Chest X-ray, PA view. Patient: 61 years old, sex F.
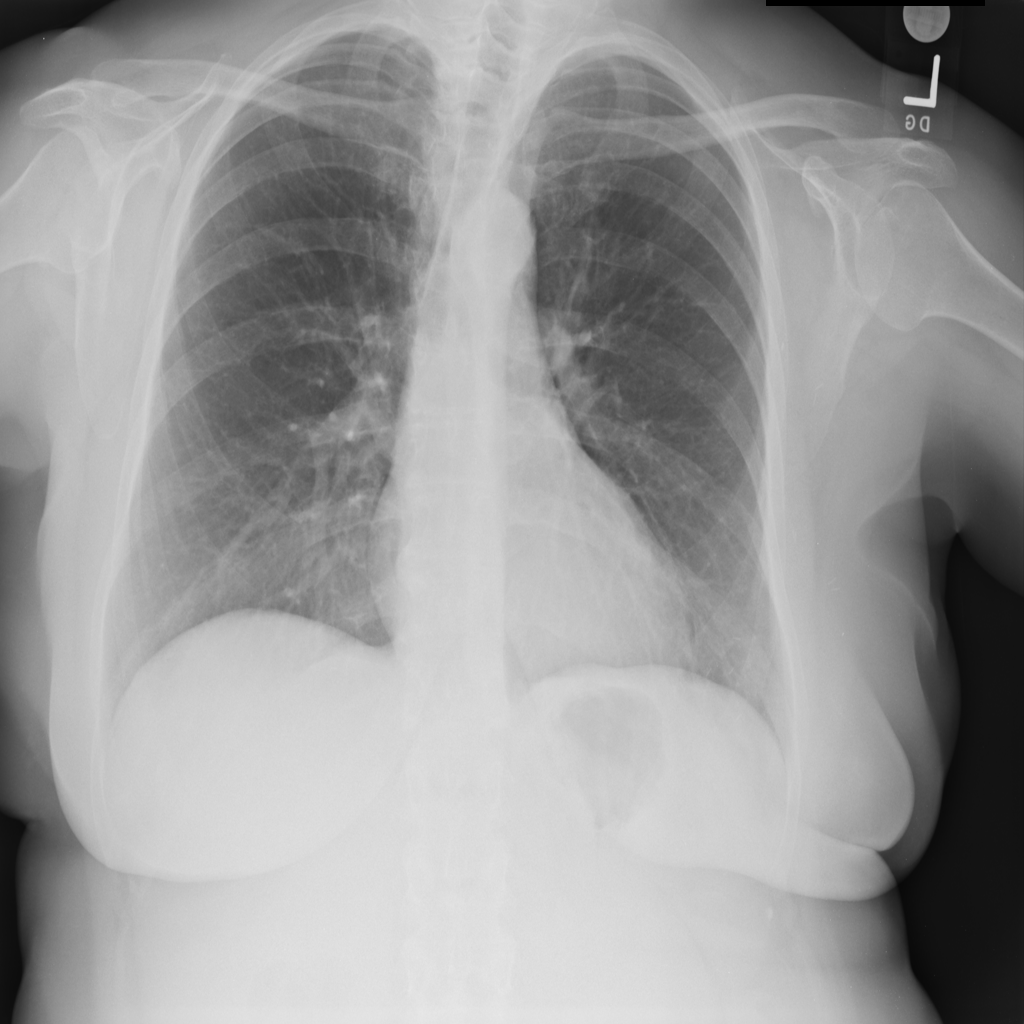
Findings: No Finding